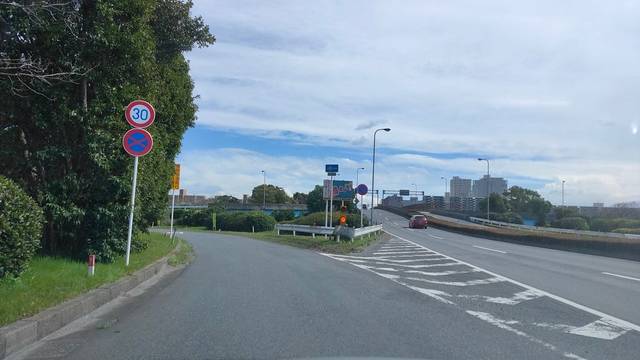
Region: Japan
Coordinates: 35.657, 139.907